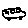
Label: car